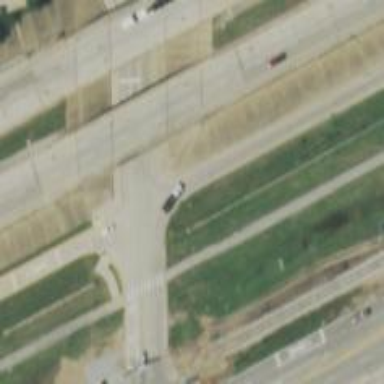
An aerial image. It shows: Tertiary road.